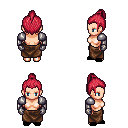
a pixel art fantasy rpg character, female body template, human, light skin, steel arm armor, robe skirt, ruby red short topknot hairstyle, metal gloves, black slippers, four views (front, back, left, right), 2x2 character sprite sheet, small pixel art, hard edges, no anti-aliasing